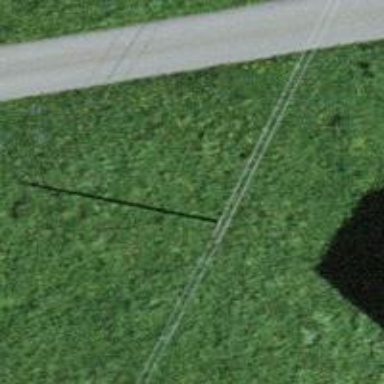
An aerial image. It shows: Minor power line.